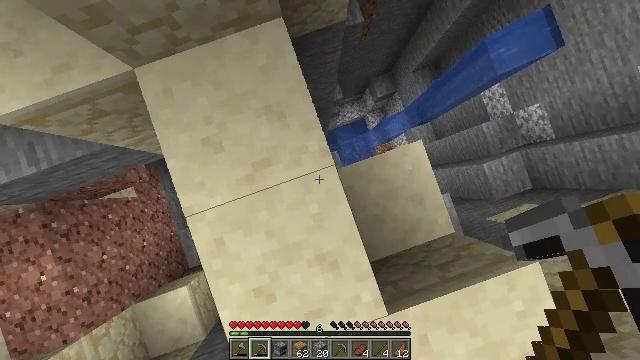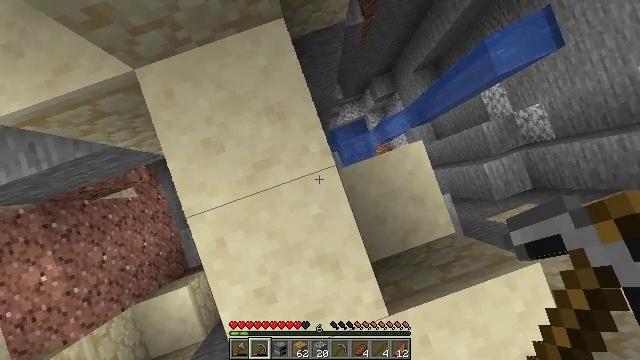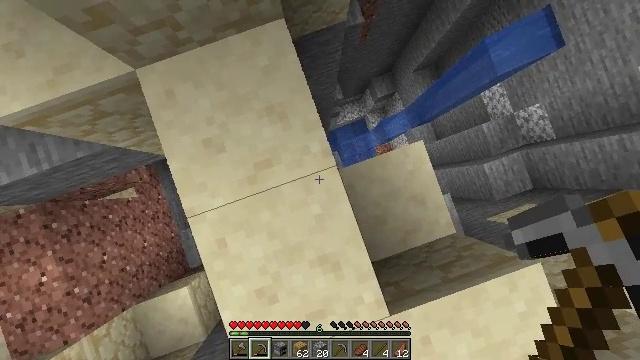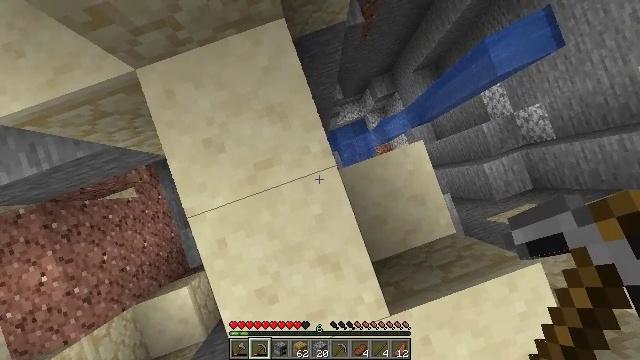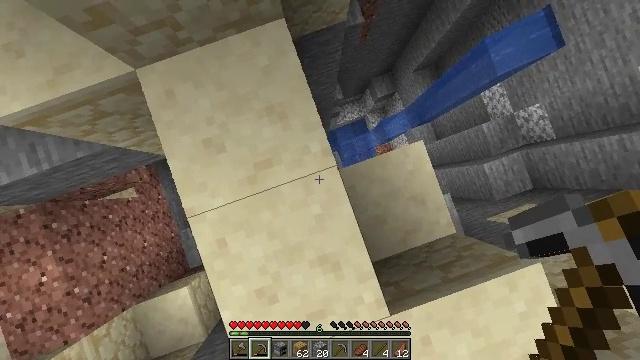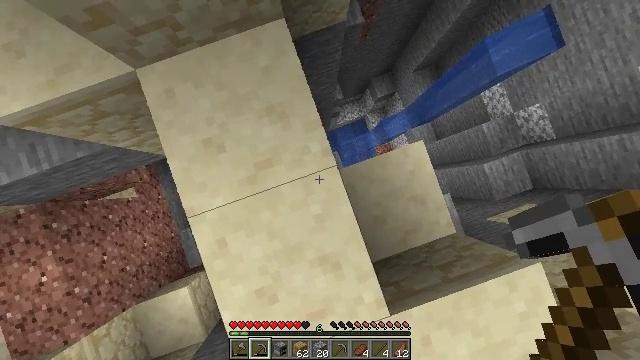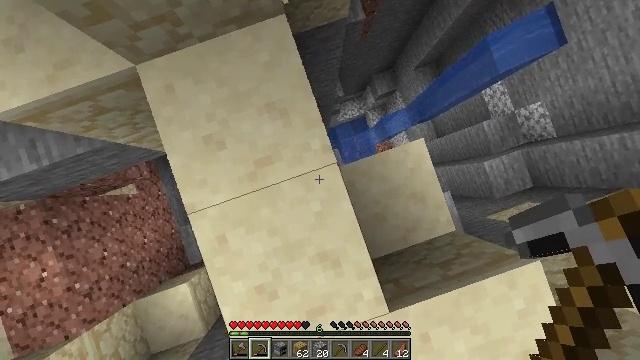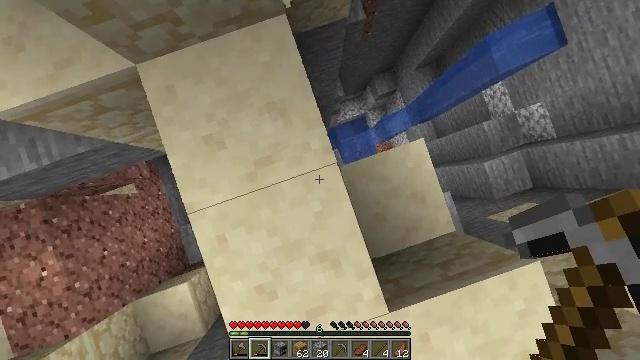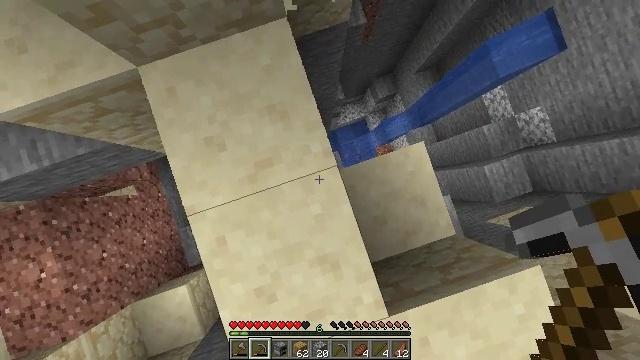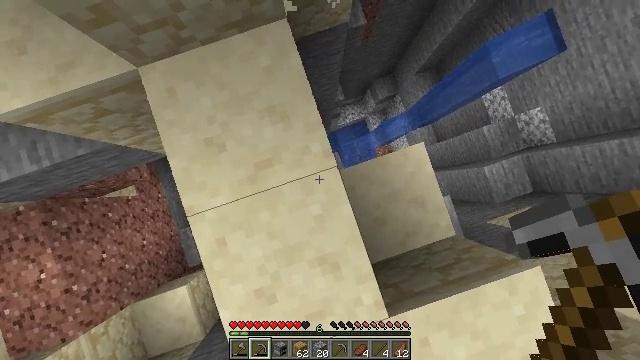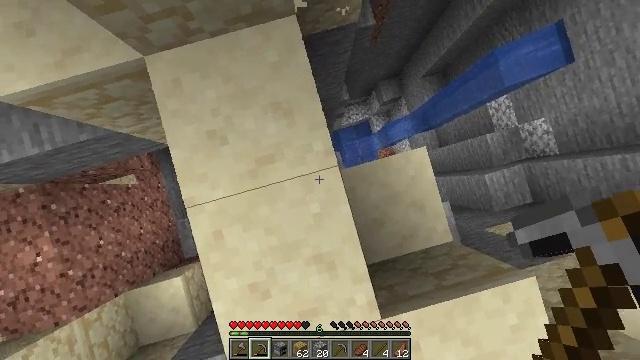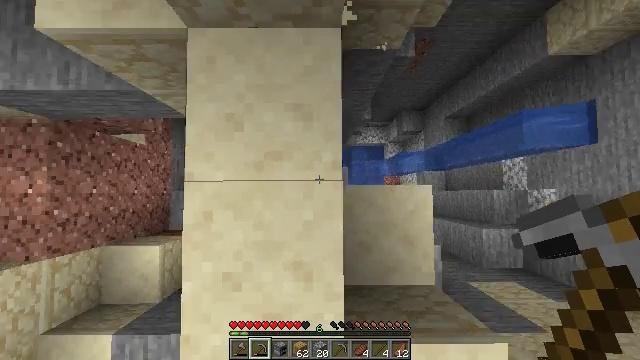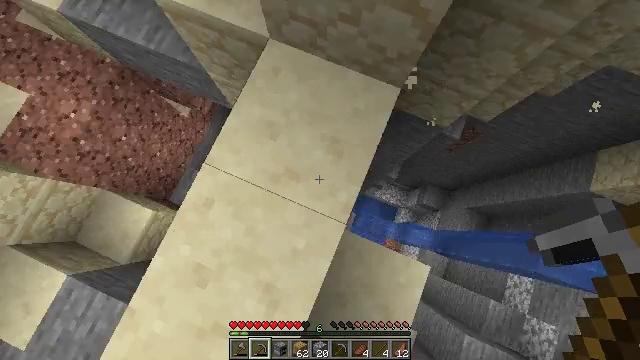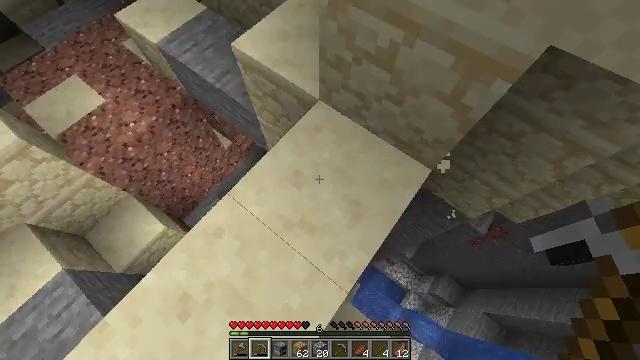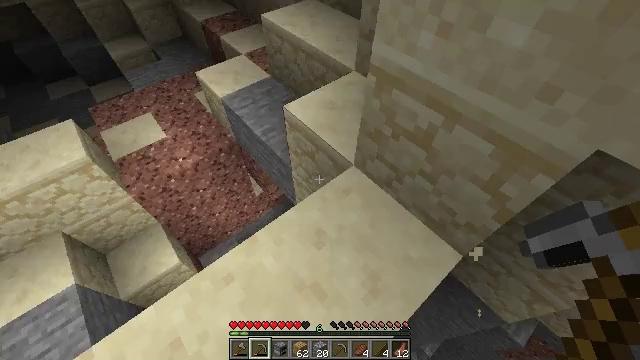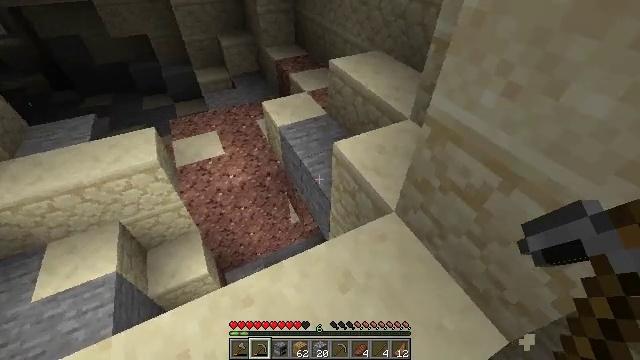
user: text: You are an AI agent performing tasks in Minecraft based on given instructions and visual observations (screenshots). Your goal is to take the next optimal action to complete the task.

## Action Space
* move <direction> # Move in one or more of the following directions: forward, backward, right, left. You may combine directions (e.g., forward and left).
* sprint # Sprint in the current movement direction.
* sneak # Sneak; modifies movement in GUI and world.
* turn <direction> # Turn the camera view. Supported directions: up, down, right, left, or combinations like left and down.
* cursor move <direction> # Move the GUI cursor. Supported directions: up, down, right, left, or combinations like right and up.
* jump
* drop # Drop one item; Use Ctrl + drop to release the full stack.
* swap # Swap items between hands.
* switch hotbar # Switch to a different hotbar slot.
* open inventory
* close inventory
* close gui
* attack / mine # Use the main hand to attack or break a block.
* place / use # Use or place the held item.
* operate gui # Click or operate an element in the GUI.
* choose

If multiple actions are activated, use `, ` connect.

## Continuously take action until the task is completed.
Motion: motion action
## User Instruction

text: Collect the dead bush from dry areas.
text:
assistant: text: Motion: no_op
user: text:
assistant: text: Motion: no_op
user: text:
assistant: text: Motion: no_op
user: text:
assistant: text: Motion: no_op
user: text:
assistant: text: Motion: no_op
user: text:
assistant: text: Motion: no_op
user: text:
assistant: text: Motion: no_op
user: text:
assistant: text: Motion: no_op
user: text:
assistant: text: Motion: no_op
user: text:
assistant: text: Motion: turn left
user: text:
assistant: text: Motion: turn left and up
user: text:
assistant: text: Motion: turn left and up
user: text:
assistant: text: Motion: turn left and up
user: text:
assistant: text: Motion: turn left and up
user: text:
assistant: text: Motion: turn left and up
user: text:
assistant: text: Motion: turn left and up
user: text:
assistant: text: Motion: turn left and up
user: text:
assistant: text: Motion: turn left and up
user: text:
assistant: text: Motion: turn up
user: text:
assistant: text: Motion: turn up
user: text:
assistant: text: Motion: no_op
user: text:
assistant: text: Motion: no_op
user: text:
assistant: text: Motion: no_op
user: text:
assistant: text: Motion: no_op
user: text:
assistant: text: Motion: no_op
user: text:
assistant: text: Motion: no_op
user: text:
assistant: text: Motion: no_op
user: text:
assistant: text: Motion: no_op
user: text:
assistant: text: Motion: move left
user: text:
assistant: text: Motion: move left